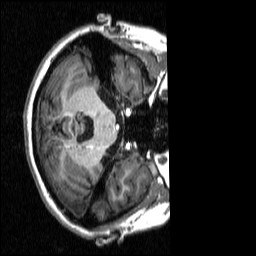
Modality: T1w
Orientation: axial